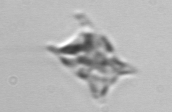
Label: Eucampia